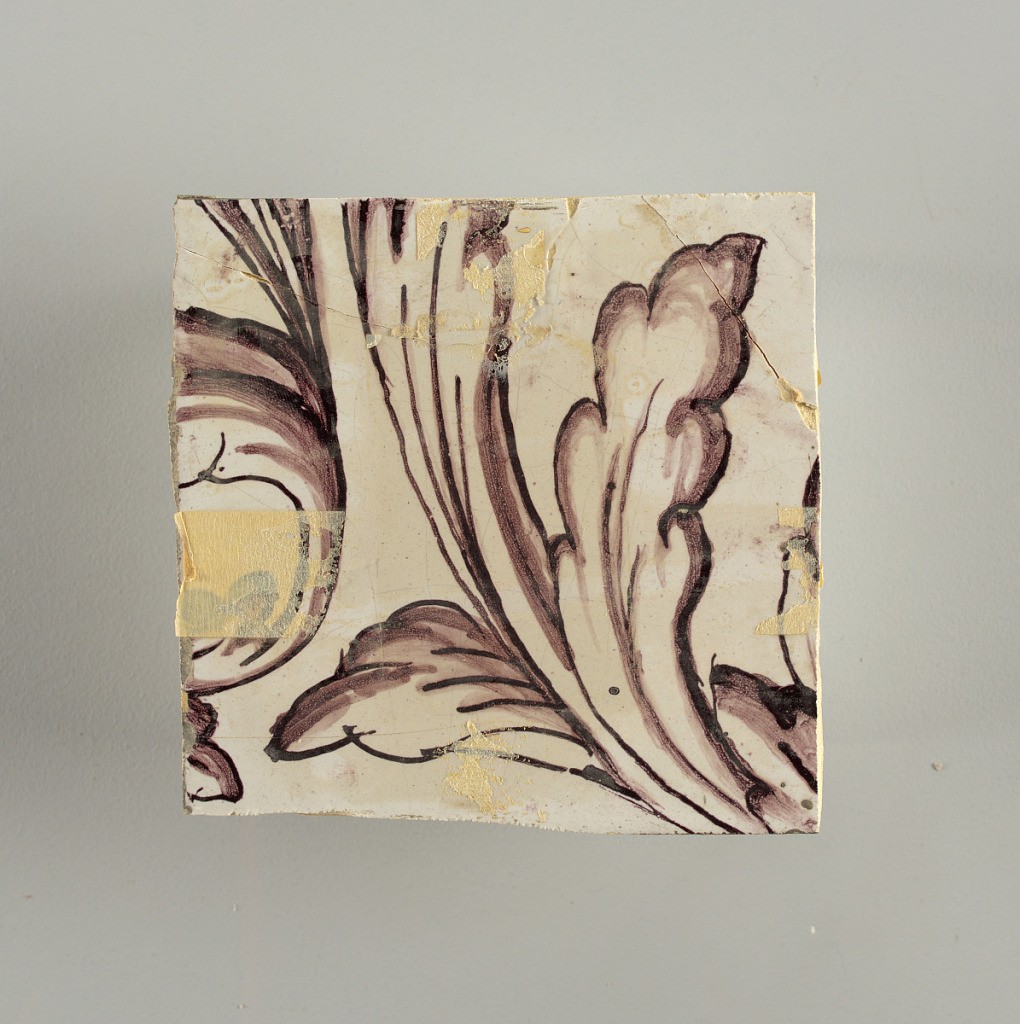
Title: Wall facing
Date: ca. 1725
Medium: tin-glazed earthenware, underglaze
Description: Two vertical rectangles, twenty-three tiles high.  A) Nine tiles wide at top; seven tiles wide at bottom.  B) Ten and one-half tiles wide.

Arabesque design of foliage.  A) with centered figure of Justice under a canopy.  B) with centered urn.